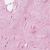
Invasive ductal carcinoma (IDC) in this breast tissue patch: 0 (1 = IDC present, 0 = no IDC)